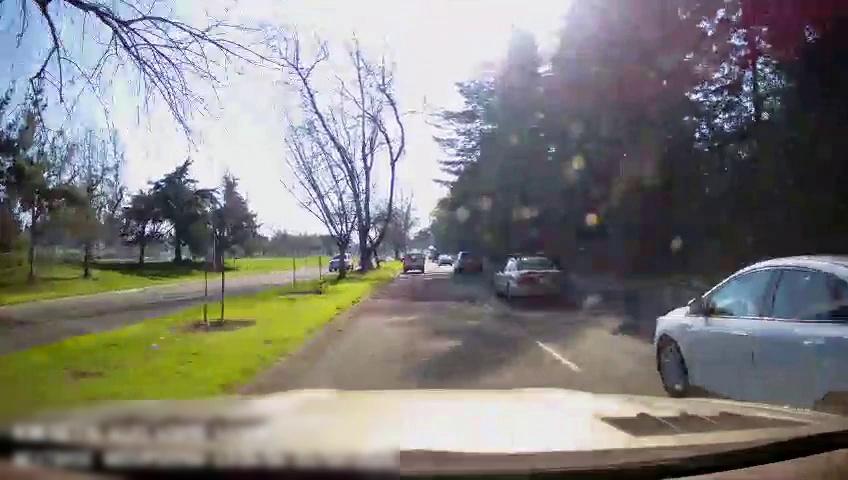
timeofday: Day
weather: Sunny
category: Drivable Space
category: Drivable Space
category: Vehicles | SUV
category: Vehicles | Truck
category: Vehicles | Car
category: Vehicles | Car
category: Vehicles | SUV
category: Vehicles | Car
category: Lanes | Current Lane